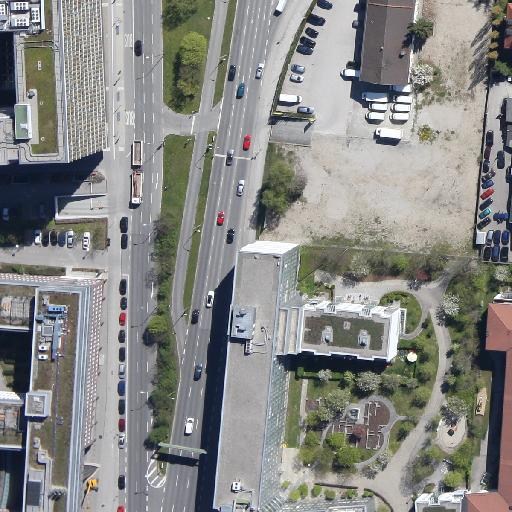
Referring expression: truck